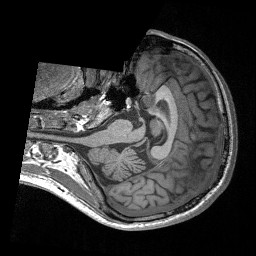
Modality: T1w
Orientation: axial